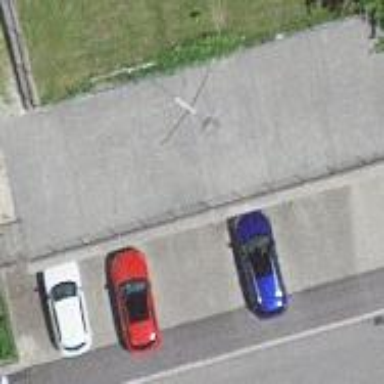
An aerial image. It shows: Garage.